Question: I created a excel document for algorithm evaluation, and need to display a bar chart for visualizing, however I don't know how to place an equation to bar label.
I did a same thing with LaTEX and now I have to create another version with excel bar chart, please help me.
This is the latex result

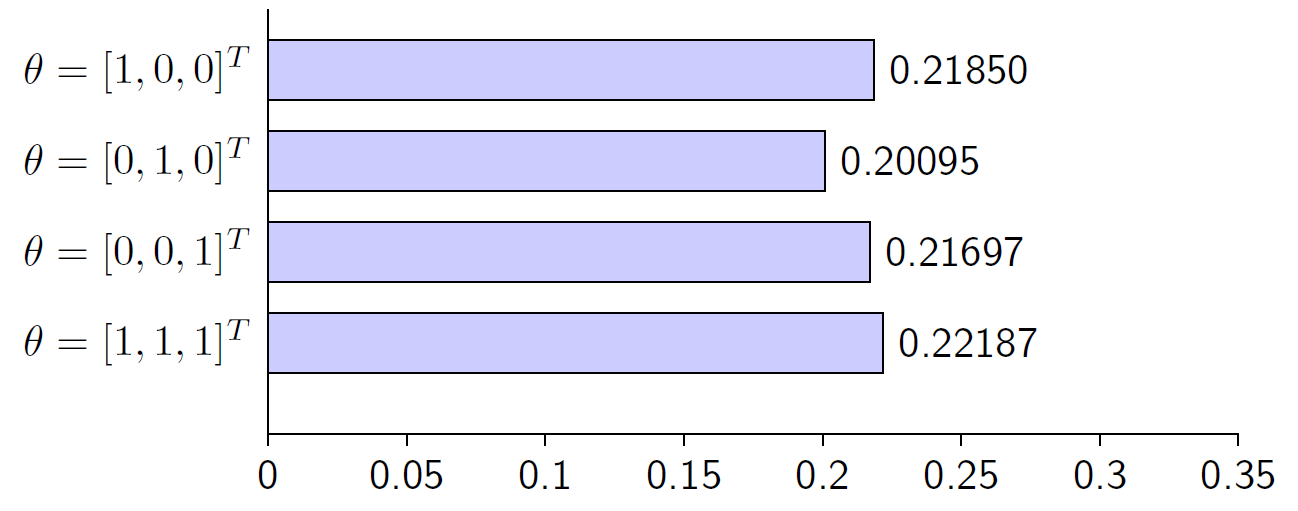
Answer: - -

- - - -

note that in the first vertical axis title I used the U-1D40-T and additionally formatted it as "superscript" ... no effect in the chart (plain letters behave the same way)